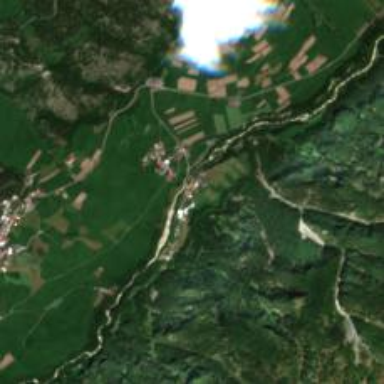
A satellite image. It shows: Small settlement known as hamlet.